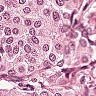
Metastatic tissue present: yes